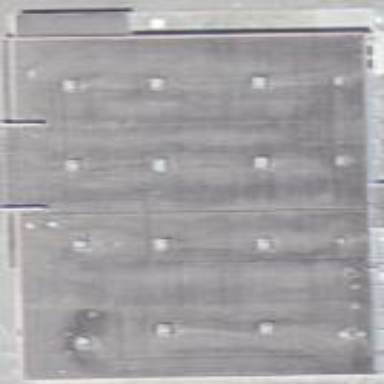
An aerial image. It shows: Building that serves as storage rental shop.